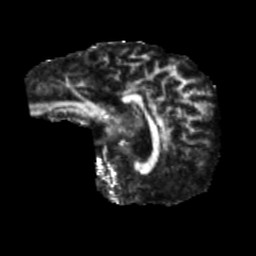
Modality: FA
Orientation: sagittal
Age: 46
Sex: female
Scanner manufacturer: siemens
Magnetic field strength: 3 T
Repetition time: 5.25 s
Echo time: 0.08 s